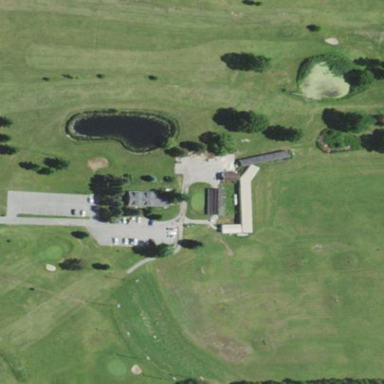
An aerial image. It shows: Golf course.